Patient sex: F
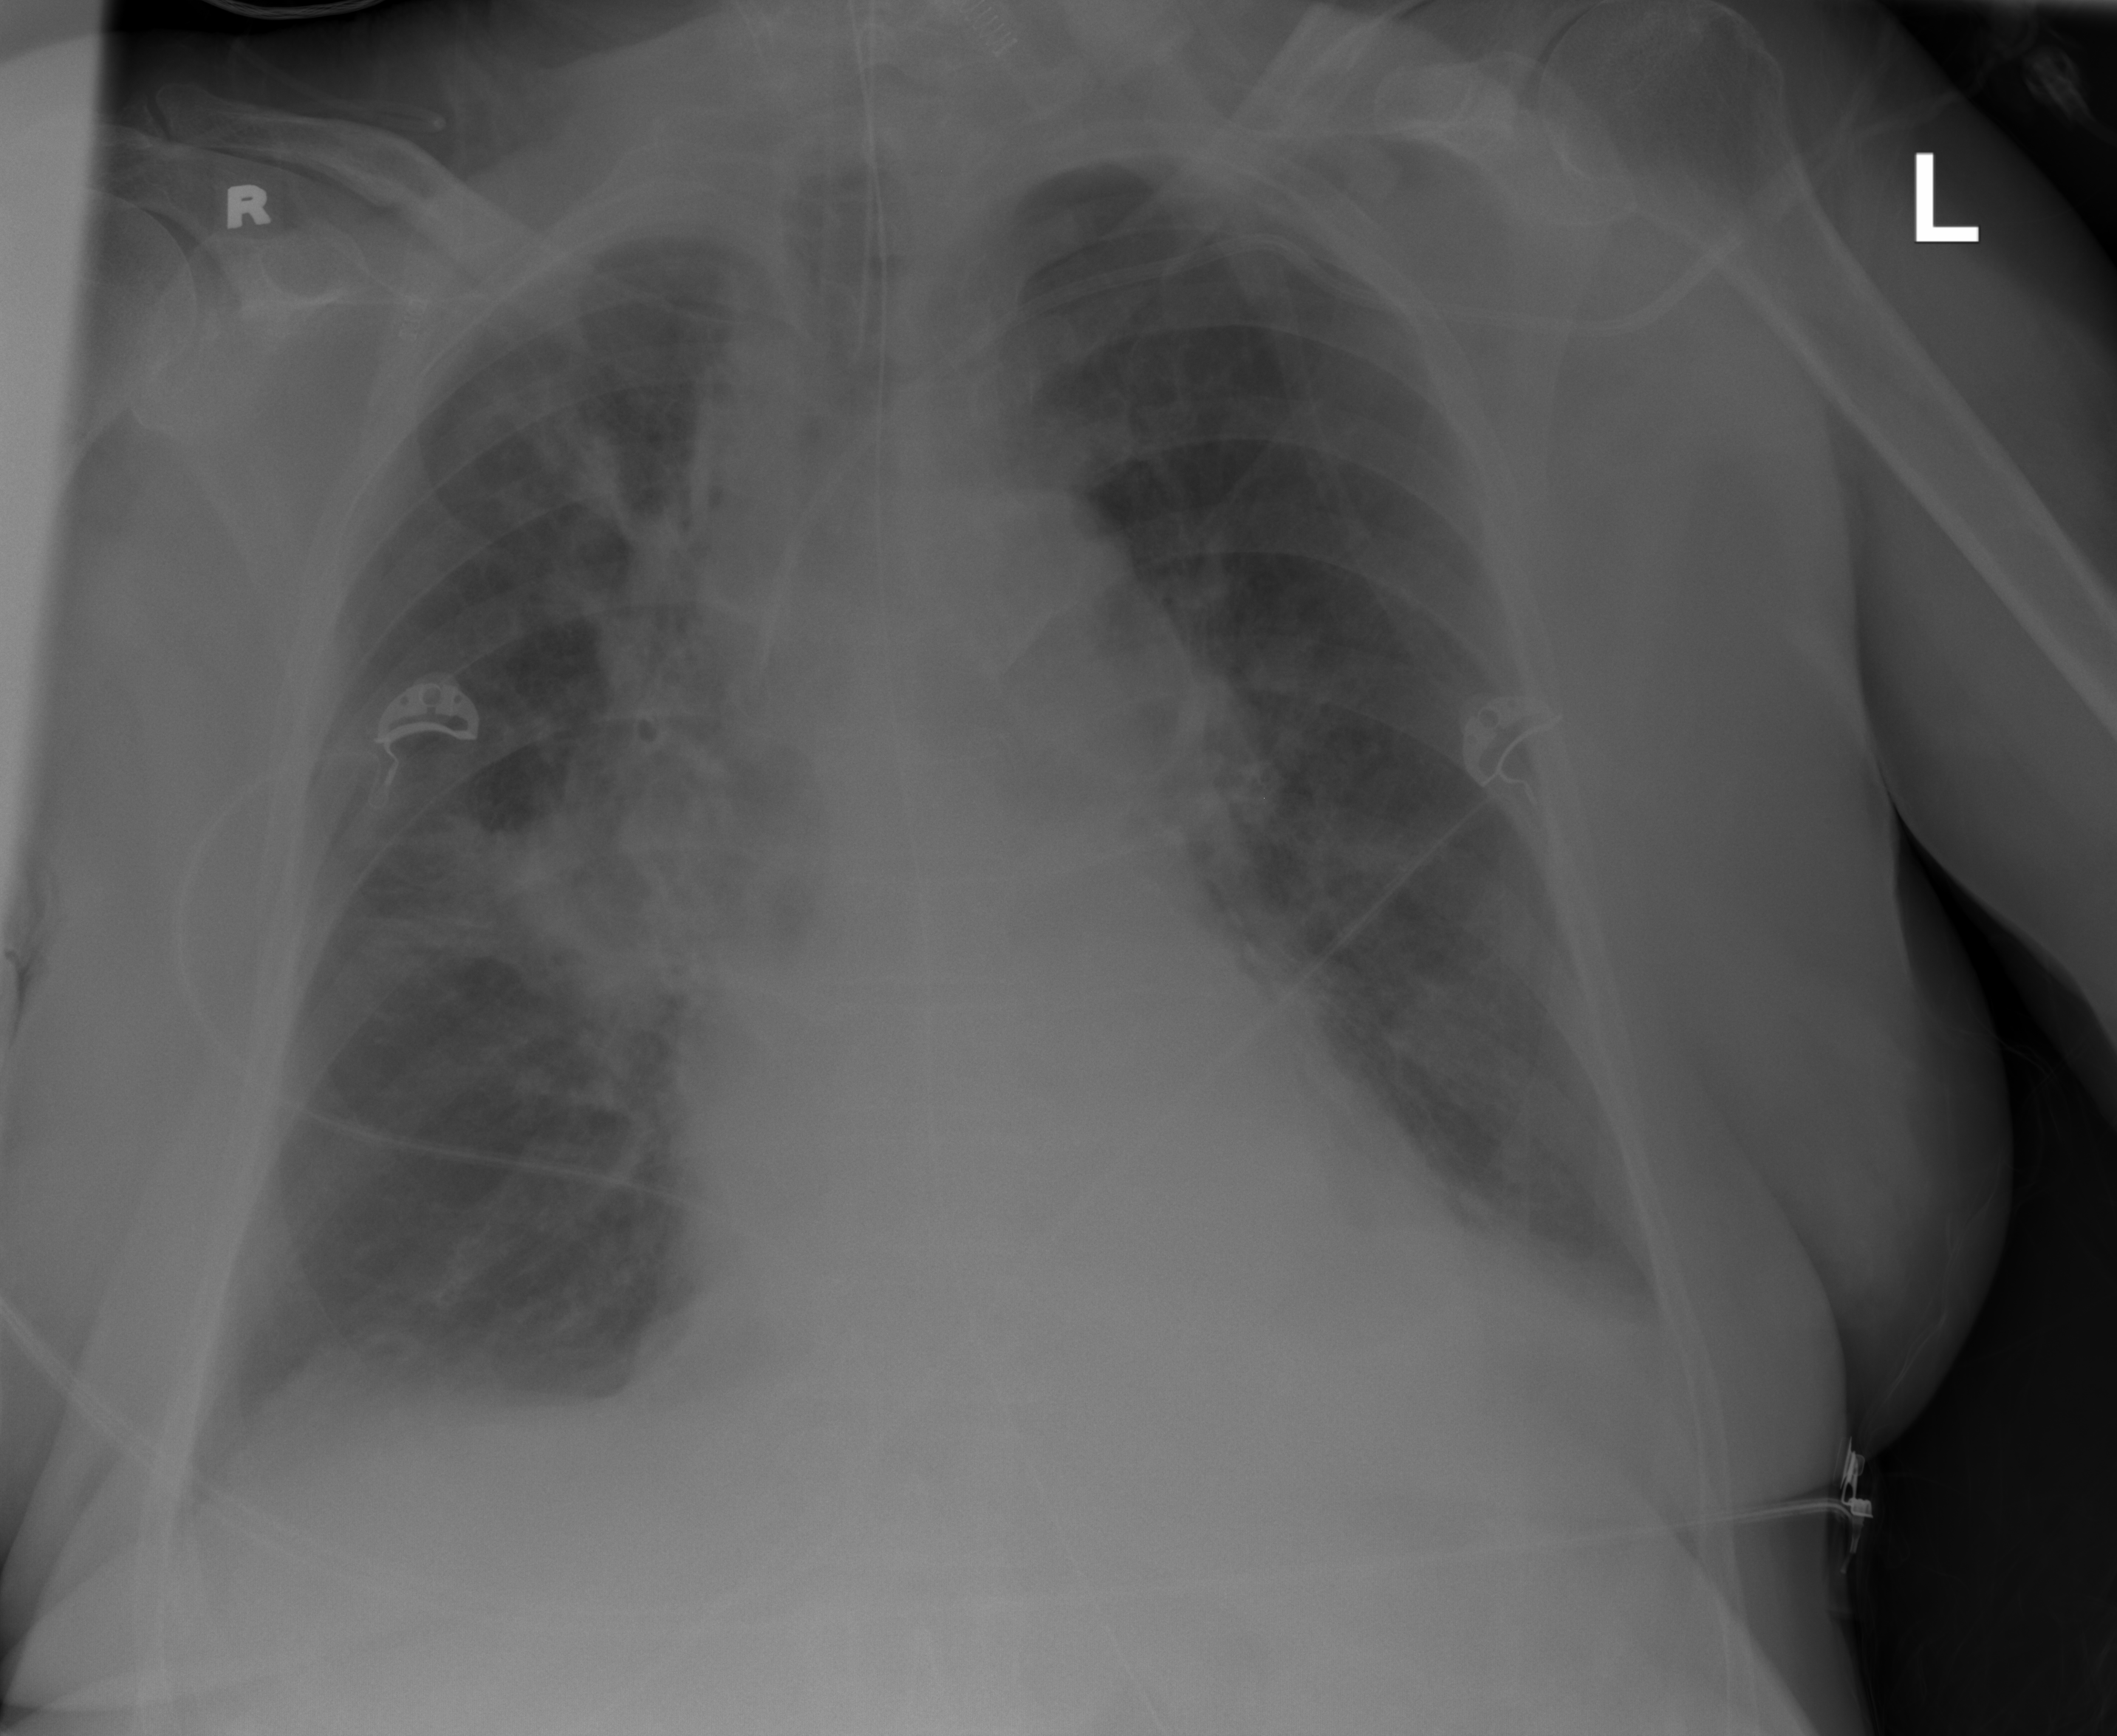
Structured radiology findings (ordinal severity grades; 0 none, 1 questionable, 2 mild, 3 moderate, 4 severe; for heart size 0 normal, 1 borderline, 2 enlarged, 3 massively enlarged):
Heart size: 0
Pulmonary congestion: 0
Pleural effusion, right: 1
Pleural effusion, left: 2
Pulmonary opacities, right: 3
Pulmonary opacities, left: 2
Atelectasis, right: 1
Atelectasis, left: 2